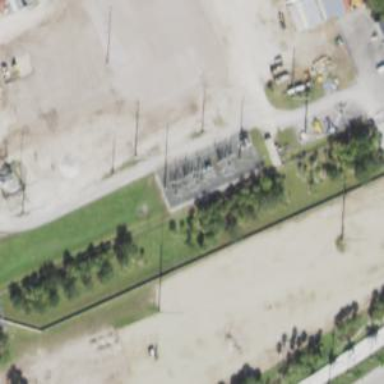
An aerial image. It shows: Power tower.